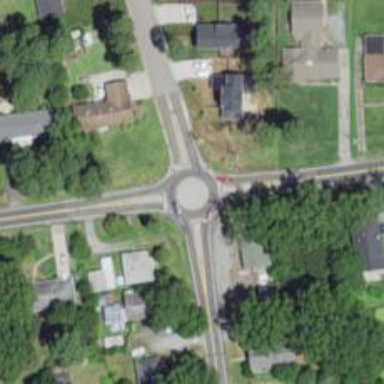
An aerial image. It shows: Mini roundabout on the road.